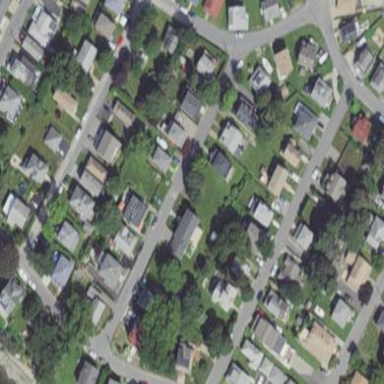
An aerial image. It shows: Residential road.